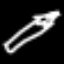
Label: pencil